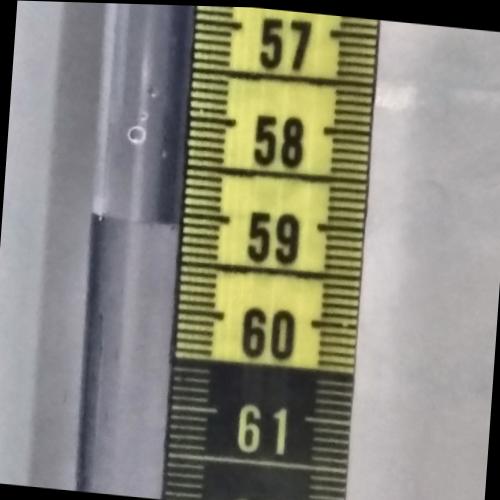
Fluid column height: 59.1 cm